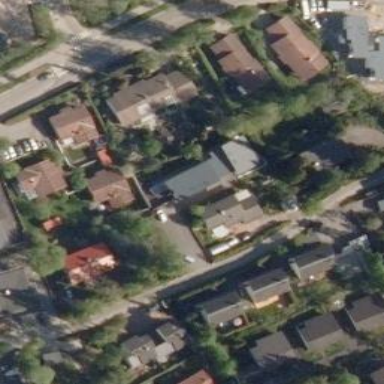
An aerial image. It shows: Driveway.